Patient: sex F, age 63
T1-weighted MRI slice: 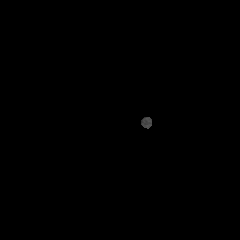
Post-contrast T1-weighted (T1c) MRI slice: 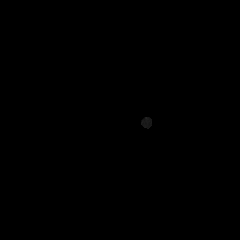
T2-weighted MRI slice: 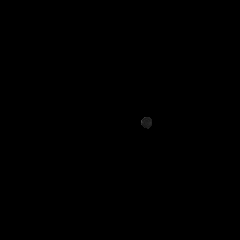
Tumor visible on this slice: no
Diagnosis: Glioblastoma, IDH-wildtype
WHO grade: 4